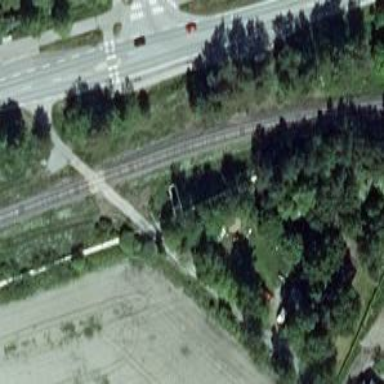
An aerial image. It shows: Rail track of class B1.